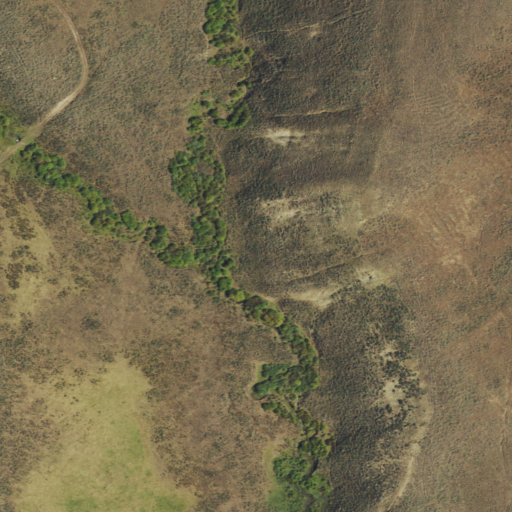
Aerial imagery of valley in Wyoming named Annie Draw containing shrub, herbaceous wetlands, and woody wetlands